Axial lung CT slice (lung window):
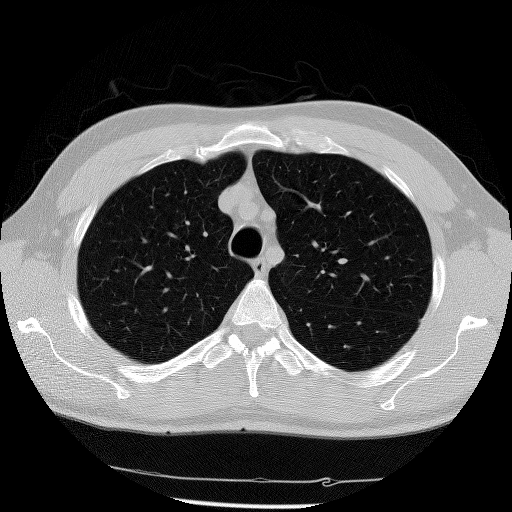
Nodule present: no